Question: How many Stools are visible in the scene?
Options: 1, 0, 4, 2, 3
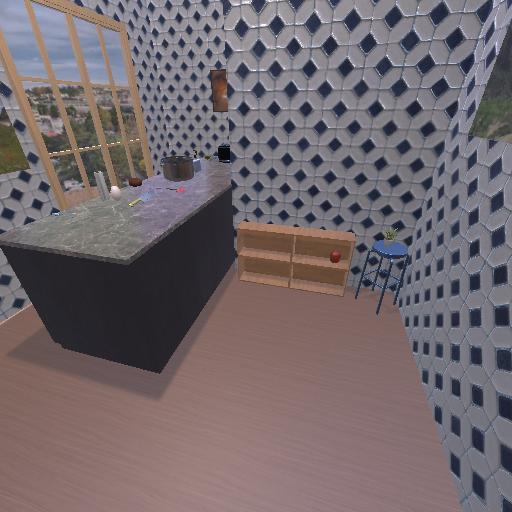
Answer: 1